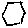
Label: hexagon